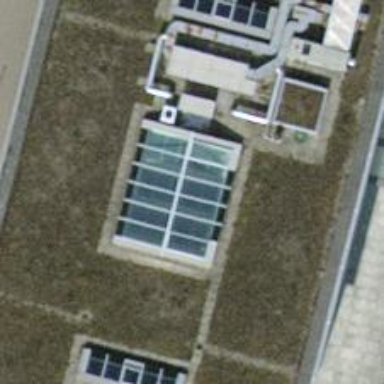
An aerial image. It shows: Office building.